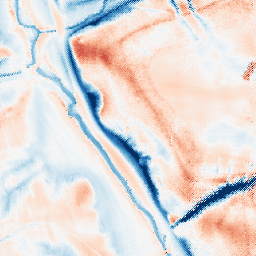
Category: classical
Decomposition family: gaussian
Decomposition parameters: sigma: 10
Upsampling method: regularized
Upsampling parameters: scale: 4
lambda_reg: 0.1
Upsampling scale: 4